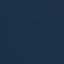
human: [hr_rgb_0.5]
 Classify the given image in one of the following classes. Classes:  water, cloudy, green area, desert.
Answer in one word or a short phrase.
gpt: water